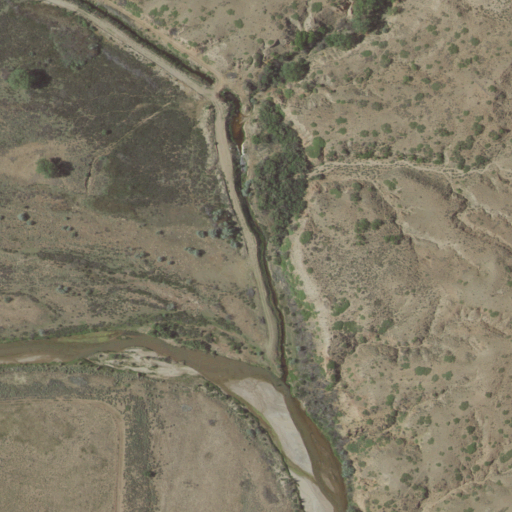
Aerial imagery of valley in New Mexico named Fort Sumner Valley containing shrub, herbaceous wetlands, woody wetlands, open water, and grassland